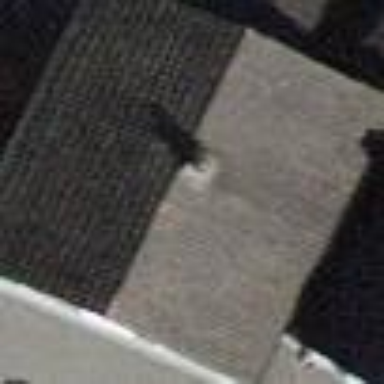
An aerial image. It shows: Building with tiled roof.